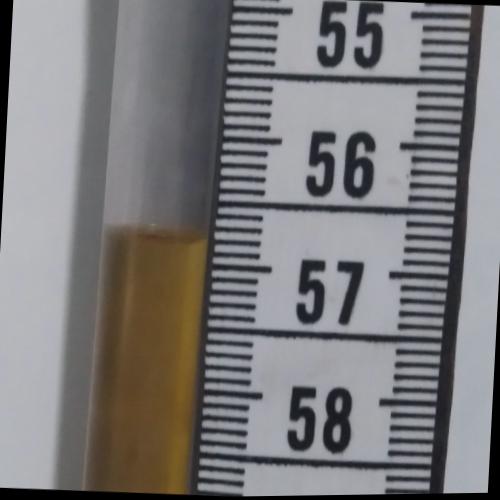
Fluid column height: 56.8 cm